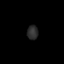
Tissue: prostate
Cell type: T cells
Senescence score: 0.7357
Nuclear area (px): 152
Mean DAPI intensity: 43.888